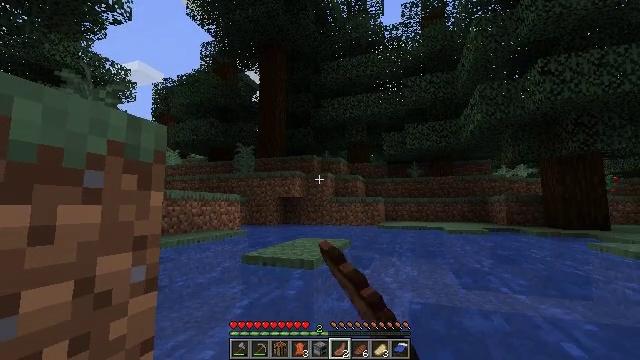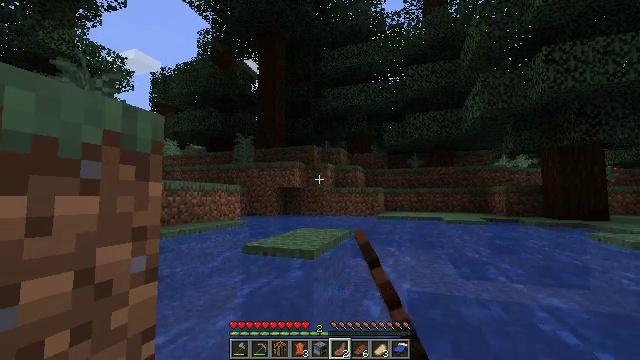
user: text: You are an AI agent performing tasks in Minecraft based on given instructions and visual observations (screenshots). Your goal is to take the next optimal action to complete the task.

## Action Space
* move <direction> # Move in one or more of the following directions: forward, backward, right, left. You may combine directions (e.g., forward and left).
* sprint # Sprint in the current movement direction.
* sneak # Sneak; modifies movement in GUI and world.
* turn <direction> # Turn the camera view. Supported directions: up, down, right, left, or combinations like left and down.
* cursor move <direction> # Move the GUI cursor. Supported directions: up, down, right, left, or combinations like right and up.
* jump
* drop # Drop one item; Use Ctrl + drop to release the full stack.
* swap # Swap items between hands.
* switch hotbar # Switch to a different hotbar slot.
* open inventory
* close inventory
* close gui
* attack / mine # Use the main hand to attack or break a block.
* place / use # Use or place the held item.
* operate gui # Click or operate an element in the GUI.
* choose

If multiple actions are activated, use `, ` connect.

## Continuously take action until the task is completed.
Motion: motion action
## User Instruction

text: Remove a cooked mutton from the inventory.
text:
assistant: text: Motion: move forward, turn down
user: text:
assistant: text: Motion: no_op